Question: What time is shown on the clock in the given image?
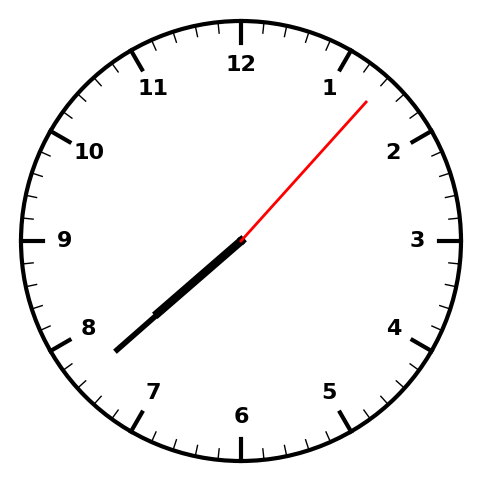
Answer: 07:38:07